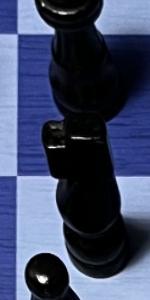
Label: Knight_Black